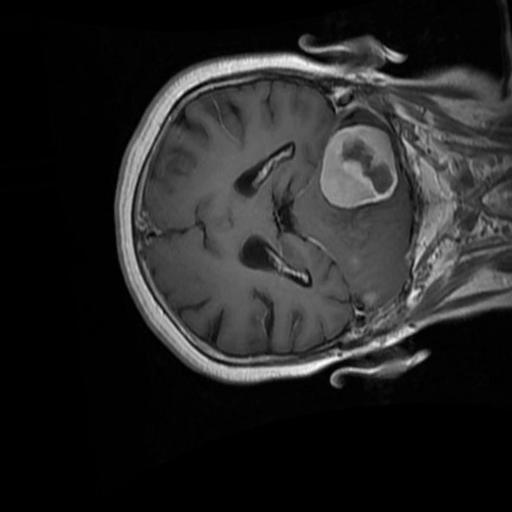
Label: brain_menin